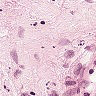
Metastatic tissue present: no